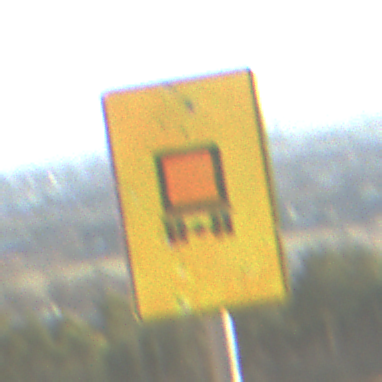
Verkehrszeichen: KennzeichnungspflichtigeFahrzeugeGefaehrlicheGueterOhnePfeilsymbol
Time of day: MorningAfternoon
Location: Outdoor (Nature)
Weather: PartlyCloudy
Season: NotSpecified
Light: Natural